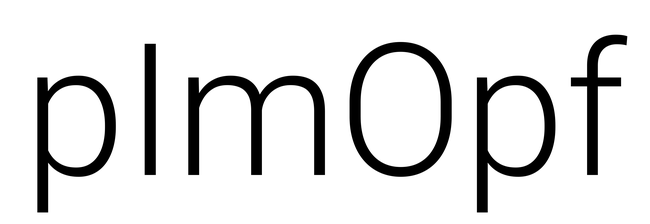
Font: Roboto_Light